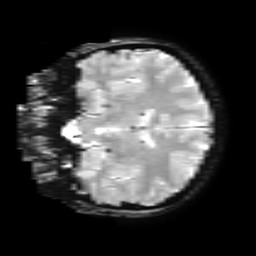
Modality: T2starw
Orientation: coronal
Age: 23
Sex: female
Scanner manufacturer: ge
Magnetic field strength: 3 T
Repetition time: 0.65 s
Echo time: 0.02 s